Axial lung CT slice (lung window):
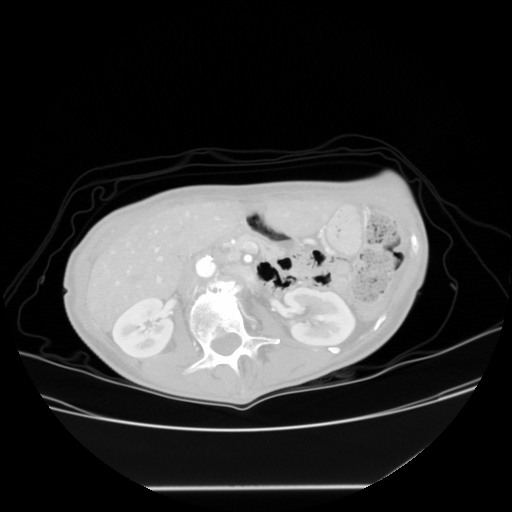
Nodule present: no